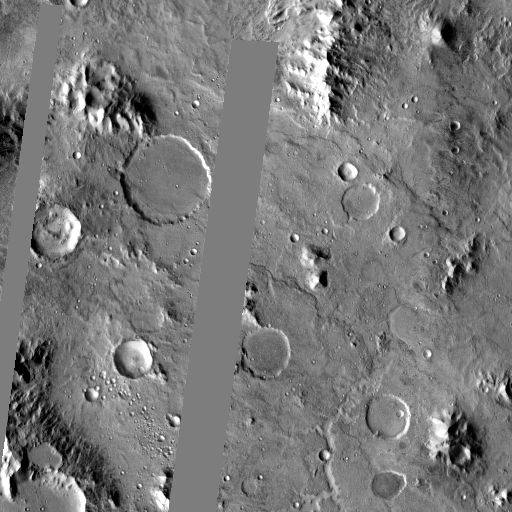
Crater classes present: Background, Other, Buried, Secondary